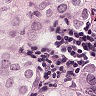
Metastatic tissue present: yes